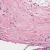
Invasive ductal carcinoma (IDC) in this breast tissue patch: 1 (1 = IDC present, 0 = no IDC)